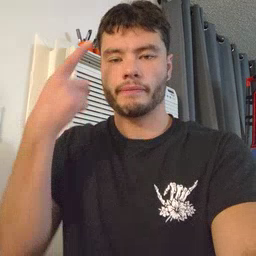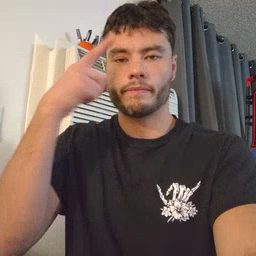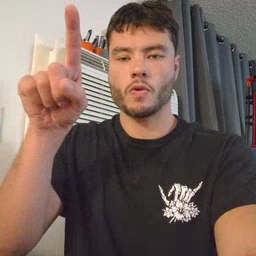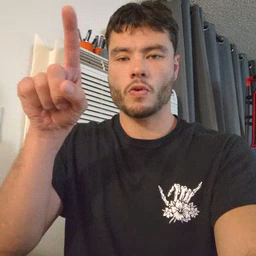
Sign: for